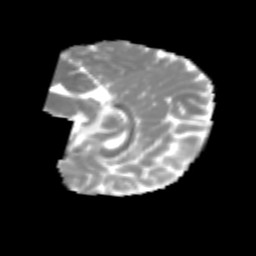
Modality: MD
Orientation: sagittal
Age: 7
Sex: male
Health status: healthy